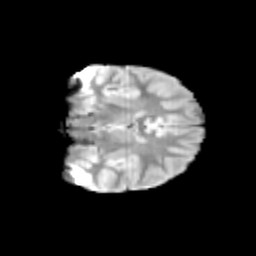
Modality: T2w
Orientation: coronal
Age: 9
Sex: female
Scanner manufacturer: siemens
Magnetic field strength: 3 T
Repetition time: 3.8 s
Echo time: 0.07 s